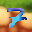
Label: 7